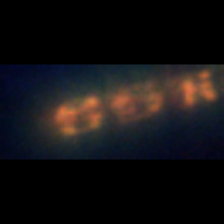
Taxon: Chaetoceros
Group: Diatoms